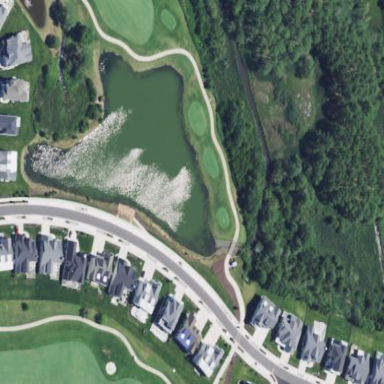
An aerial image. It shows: Picturesque scene of golf course with lateral water hazard.